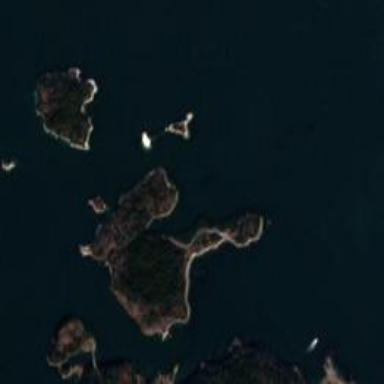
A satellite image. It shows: Island with natural coastline.